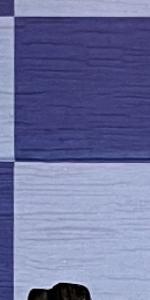
Label: Empty